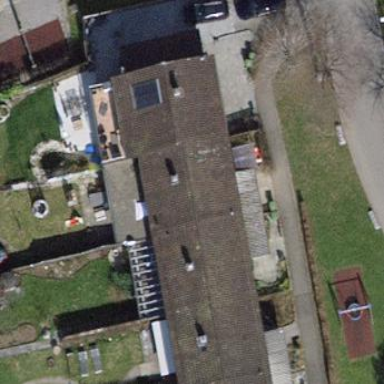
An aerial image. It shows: Terrace building.